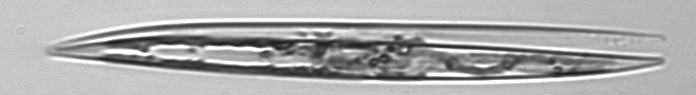
Label: Pleurosigma